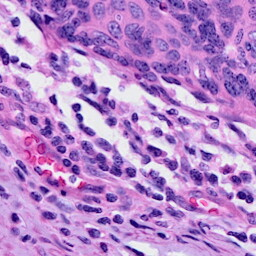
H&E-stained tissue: Cervix